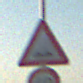
Verkehrszeichen: UnebeneFahrbahn
Zusatzzeichen unten: Geschwindigkeit40
Umgebung: Outdoor, Beach
Tageszeit: SunriseSunset
Wetter: Clear
Licht: Natural
Jahreszeit: NotSpecified
Kontrast: HighContrast